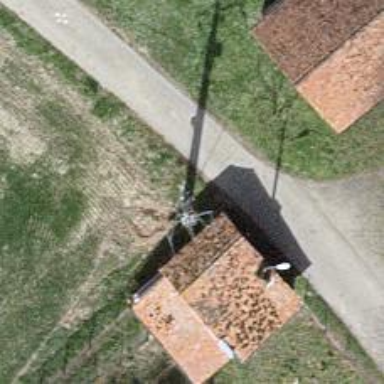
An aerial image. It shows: Concrete power pole with distribution transformer.